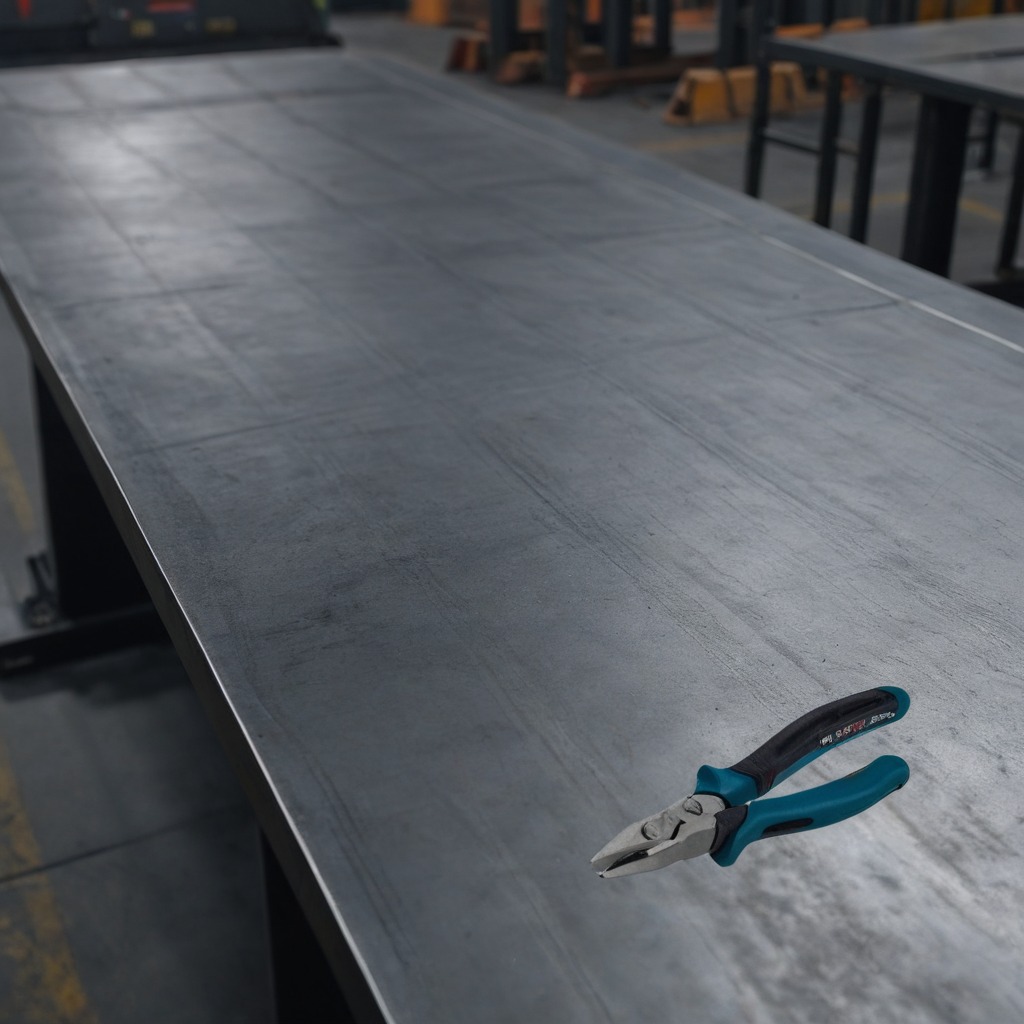
A plier is lying on a cold steel table in a mining workshop gritty textures.